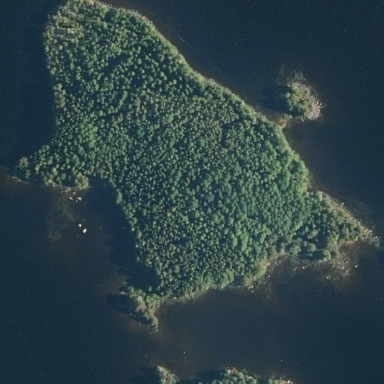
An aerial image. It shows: Islet covered with woodland.